Question: In a nutshell, I want to be able to use htaccess so that I can execute various rewritte commands. I am using AWS elasticbeanstalk, and below is my dilemna when trying to get htaccess to work.
My instance have failed to be uploaded, and have received a red alert has shown in the image below:

Essentially I have overwrite all using .ebextensions to allow htaccess to work with the following code:
'''
files:
"/etc/httpd/conf.d/enable_mod_rewrite.conf":
mode: "644"
owner: root
group: root
content: |
AllowOverride All
'''
but that's not whats causing problem. what runs problem is this:
'''
RewriteEngine On
'''
located in htaccess. almost like it cant accept rewritenegine being turned on.
Update:
In /var/log/eb-activity.log:
'''
Command CMD-TailLogs succeeded.
[2015-07-10T10:25:09.784Z] INFO [25589] - [CMD-TailLogs] : Starting activity...
[2015-07-10T10:25:10.206Z] INFO [25589] - [CMD-TailLogs/AddonsBefore] : Starting activity...
[2015-07-10T10:25:10.207Z] INFO [25589] - [CMD-TailLogs/AddonsBefore] : Completed activity.
[2015-07-10T10:25:10.207Z] INFO [25589] - [CMD-TailLogs/TailLogs] : Starting activity...
[2015-07-10T10:25:10.207Z] INFO [25589] - [CMD-TailLogs/TailLogs/TailLogs] : Starting activity...
'''
In /var/log/eb-commandprocessor.log
'''
[2015-07-10T10:37:19.644Z] DEBUG [25873] : Checking if the command processor should execute...
[2015-07-10T10:37:19.645Z] DEBUG [25873] : Checking whether the command is applicable to instance (i-80bbbd77)..
[2015-07-10T10:37:19.645Z] INFO [25873] : Command is applicable to this instance (i-80bbbd77)..
[2015-07-10T10:37:19.645Z] DEBUG [25873] : Checking if the received command stage is valid..
[2015-07-10T10:37:19.645Z] INFO [25873] : No stage_num in command. Valid stage..
[2015-07-10T10:37:19.645Z] INFO [25873] : Command processor should execute command.
[2015-07-10T10:37:19.645Z] DEBUG [25873] : Storing current stage..
[2015-07-10T10:37:19.645Z] DEBUG [25873] : Stage_num does not exist. Not saving null stage. Returning..
[2015-07-10T10:37:19.646Z] INFO [25873] : Executing command: CMD-TailLogs...
[2015-07-10T10:37:19.646Z] DEBUG [25873] : Reading config file: /etc/elasticbeanstalk/.aws-eb-stack.properties
[2015-07-10T10:37:19.647Z] DEBUG [25873] : Refreshing metadata..
[2015-07-10T10:37:20.061Z] DEBUG [25873] : Refreshed environment metadata.
[2015-07-10T10:37:20.061Z] DEBUG [25873] : Retrieving metadata for key: AWS::ElasticBeanstalk::Ext||_ContainerConfigFileContent||commands..
[2015-07-10T10:37:20.062Z] DEBUG [25873] : Retrieving metadata for key: AWS::ElasticBeanstalk::Ext||_API||_Commands..
[2015-07-10T10:37:20.064Z] INFO [25873] : Found enabled addons: ["logpublish"].
[2015-07-10T10:37:20.066Z] INFO [25873] : Updating Command definition of addon logpublish.
[2015-07-10T10:37:20.066Z] DEBUG [25873] : Loaded definition of Command CMD-TailLogs.
[2015-07-10T10:37:20.066Z] INFO [25873] : Executing command CMD-TailLogs activities...
[2015-07-10T10:37:20.066Z] DEBUG [25873] : Setting environment variables..
[2015-07-10T10:37:20.066Z] INFO [25873] : Running AddonsBefore for command CMD-TailLogs...
[2015-07-10T10:37:20.067Z] DEBUG [25873] : Running stages of Command CMD-TailLogs from stage 0 to stage 0...
[2015-07-10T10:37:20.067Z] INFO [25873] : Running stage 0 of command CMD-TailLogs...
[2015-07-10T10:37:20.067Z] DEBUG [25873] : Loaded 1 actions for stage 0.
[2015-07-10T10:37:20.067Z] INFO [25873] : Running 1 of 1 actions: TailLogs...
'''
update3 the content of my .htaccess file
'''
RewriteEngine On
RewriteCond %{THE_REQUEST} /searchPage.php\?crs_category=([^\s]+) [NC]
RewriteRule ^ category/%1? [NC,R,L]
RewriteCond %{REQUEST_FILENAME} !-f
RewriteCond %{REQUEST_FILENAME} !-d
RewriteRule ^category/([^/]+)/?$ searchPage.php?crs_category=$1 [QSA,L,NC]
'''
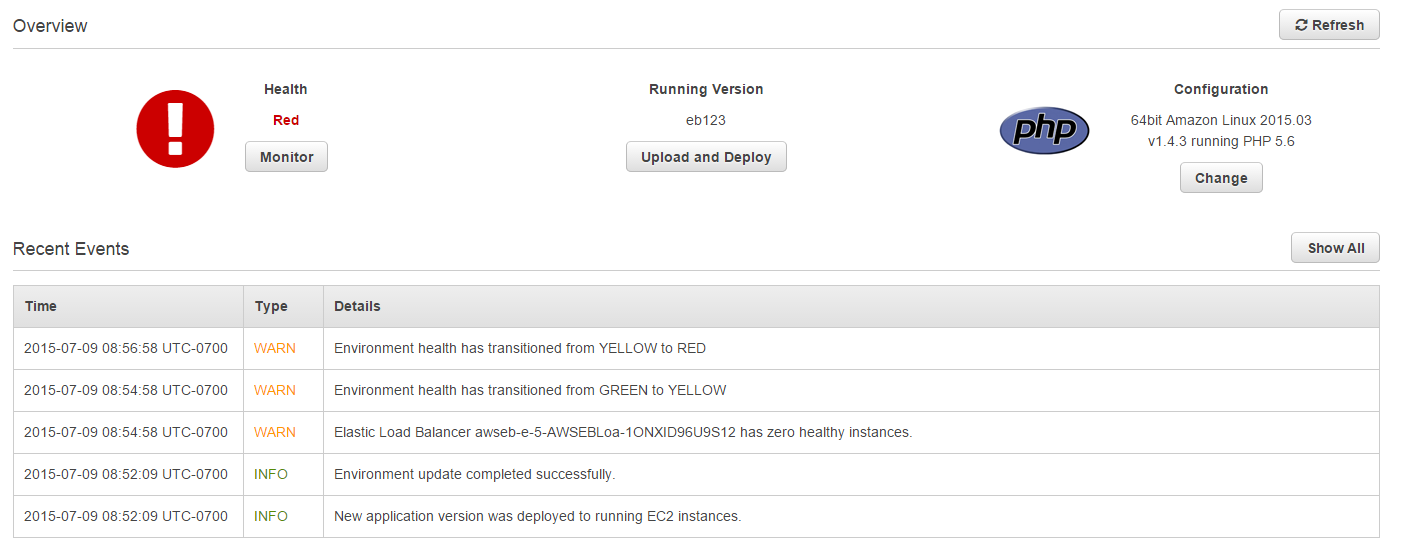
Answer: > 'AllowOverride' is valid only in '<Directory>' sections specified
without regular expressions, not in '<Location>', '<DirectoryMatch>'
or '<Files>' sections.Source: <URL>
You put the 'AllowOverride' in '/etc/httpd/conf.d/enable_mod_rewrite.conf'. It might cause the Apache failed to start.
I've just tried using default Elastic Beanstalk Sample PHP configuration (see <URL>. I also add two new files into sample PHP app:
'phpinfo.php'
'''
<?php
phpinfo();
'''
'.htaccess'
'''
RewriteEngine on
RewriteRule ^/?info.html$ phpinfo.php [L]
'''
The result is:

By default, Elastic Beanstalk PHP environment already enable the 'mod_rewrite' and 'AllowOverride All' to the PHP app directory.
I've also tried to add your '.ebextensions' script (add).
> '''
files: "/etc/httpd/conf.d/enable_mod_rewrite.conf":
mode: "644"
owner: root
group: root
content: |
AllowOverride All
'''
After it was deployed, the Apache server failed to start and I could not access the web. This was caused by wrong config. The error was that I've ever said in top of my answer.
The solution might be by removing your 'enable_mod_rewrite.conf' and use the default environment.
I tried to use a simple 'searchPage.php' and your '.htaccess', but with a bit modified, you had an extra space between '^' and 'category' in 2nd line.
'.htaccess'
'''
RewriteEngine On
RewriteCond %{THE_REQUEST} searchPage.php\?crs_category=([^\s]+) [NC]
RewriteRule ^category/$1? [NC,R,L]
RewriteCond %{REQUEST_FILENAME} !-f
RewriteCond %{REQUEST_FILENAME} !-d
RewriteRule ^category/([^/]+)/?$ searchPage.php?crs_category=$1 [QSA,L,NC]
'''
'searchPage.php'
'''
<?php
header('Content-Type: text/plain');
print_r($_SERVER);
print_r($_REQUEST);
'''
I tried to do a curl:
'''
$ curl -v 'http://default-environment-zjqxqumicq.elasticbeanstalk.com/searchPage.php?crs_category=test'
* Hostname was NOT found in DNS cache
* Trying 54.173.237.116...
* Connected to default-environment-zjqxqumicq.elasticbeanstalk.com (54.173.237.116) port 80 (#0)
> GET /searchPage.php?crs_category=test HTTP/1.1
> User-Agent: curl/7.35.0
> Host: default-environment-zjqxqumicq.elasticbeanstalk.com
> Accept: */*
>
< HTTP/1.1 200 OK
< Content-Type: text/plain;charset=UTF-8
< Date: Tue, 21 Jul 2015 13:27:56 GMT
* Server Apache is not blacklisted
< Server: Apache
< Content-Length: 1490
< Connection: keep-alive
<
Array
(
[PHP_MEMORY_LIMIT] => 256M
[PHP_MAX_EXECUTION_TIME] => 60
[PHP_DISPLAY_ERRORS] => Off
[PHP_COMPOSER_OPTIONS] =>
[PHP_ALLOW_URL_FOPEN] => On
[PHP_ZLIB_OUTPUT_COMPRESSION] => Off
[PHP_DOCUMENT_ROOT] => /
[PHP_DATE_TIMEZONE] => UTC
[HTTP_HOST] => default-environment-zjqxqumicq.elasticbeanstalk.com
[HTTP_ACCEPT] => */*
[HTTP_USER_AGENT] => curl/7.35.0
[HTTP_X_FORWARDED_FOR] => 149.129.122.128
[HTTP_X_FORWARDED_PORT] => 80
[HTTP_X_FORWARDED_PROTO] => http
[HTTP_CONNECTION] => keep-alive
[PATH] => /usr/local/sbin:/usr/local/bin:/usr/bin:/usr/sbin:/sbin:/bin
[SERVER_SIGNATURE] =>
[SERVER_SOFTWARE] => Apache
[SERVER_NAME] => default-environment-zjqxqumicq.elasticbeanstalk.com
[SERVER_ADDR] => 172.31.5.238
[SERVER_PORT] => 80
[REMOTE_ADDR] => 172.31.30.235
[DOCUMENT_ROOT] => /var/www/html/
[REQUEST_SCHEME] => http
[CONTEXT_PREFIX] =>
[CONTEXT_DOCUMENT_ROOT] => /var/www/html/
[SERVER_ADMIN] => root@localhost
[SCRIPT_FILENAME] => /var/www/html/searchPage.php
[REMOTE_PORT] => 24890
[GATEWAY_INTERFACE] => CGI/1.1
[SERVER_PROTOCOL] => HTTP/1.1
[REQUEST_METHOD] => GET
[QUERY_STRING] => crs_category=test
[REQUEST_URI] => /searchPage.php?crs_category=test
[SCRIPT_NAME] => /searchPage.php
[PHP_SELF] => /searchPage.php
[REQUEST_TIME_FLOAT] => <PHONE>.635
[REQUEST_TIME] => <PHONE>
)
Array
(
[crs_category] => test
)
* Connection #0 to host default-environment-zjqxqumicq.elasticbeanstalk.com left intact
'''
and
'''
$ curl -v 'http://default-environment-zjqxqumicq.elasticbeanstalk.com/category/test'
* Hostname was NOT found in DNS cache
* Trying 52.5.119.104...
* Connected to default-environment-zjqxqumicq.elasticbeanstalk.com (52.5.119.104) port 80 (#0)
> GET /category/test HTTP/1.1
> User-Agent: curl/7.35.0
> Host: default-environment-zjqxqumicq.elasticbeanstalk.com
> Accept: */*
>
< HTTP/1.1 200 OK
< Content-Type: text/plain;charset=UTF-8
< Date: Tue, 21 Jul 2015 13:30:13 GMT
* Server Apache is not blacklisted
< Server: Apache
< Content-Length: 1918
< Connection: keep-alive
<
Array
(
[REDIRECT_PHP_MEMORY_LIMIT] => 256M
[REDIRECT_PHP_MAX_EXECUTION_TIME] => 60
[REDIRECT_PHP_DISPLAY_ERRORS] => Off
[REDIRECT_PHP_COMPOSER_OPTIONS] =>
[REDIRECT_PHP_ALLOW_URL_FOPEN] => On
[REDIRECT_PHP_ZLIB_OUTPUT_COMPRESSION] => Off
[REDIRECT_PHP_DOCUMENT_ROOT] => /
[REDIRECT_PHP_DATE_TIMEZONE] => UTC
[REDIRECT_STATUS] => 200
[PHP_MEMORY_LIMIT] => 256M
[PHP_MAX_EXECUTION_TIME] => 60
[PHP_DISPLAY_ERRORS] => Off
[PHP_COMPOSER_OPTIONS] =>
[PHP_ALLOW_URL_FOPEN] => On
[PHP_ZLIB_OUTPUT_COMPRESSION] => Off
[PHP_DOCUMENT_ROOT] => /
[PHP_DATE_TIMEZONE] => UTC
[HTTP_HOST] => default-environment-zjqxqumicq.elasticbeanstalk.com
[HTTP_ACCEPT] => */*
[HTTP_USER_AGENT] => curl/7.35.0
[HTTP_X_FORWARDED_FOR] => 149.129.122.128
[HTTP_X_FORWARDED_PORT] => 80
[HTTP_X_FORWARDED_PROTO] => http
[HTTP_CONNECTION] => keep-alive
[PATH] => /usr/local/sbin:/usr/local/bin:/usr/bin:/usr/sbin:/sbin:/bin
[SERVER_SIGNATURE] =>
[SERVER_SOFTWARE] => Apache
[SERVER_NAME] => default-environment-zjqxqumicq.elasticbeanstalk.com
[SERVER_ADDR] => 172.31.5.238
[SERVER_PORT] => 80
[REMOTE_ADDR] => 172.31.11.66
[DOCUMENT_ROOT] => /var/www/html/
[REQUEST_SCHEME] => http
[CONTEXT_PREFIX] =>
[CONTEXT_DOCUMENT_ROOT] => /var/www/html/
[SERVER_ADMIN] => root@localhost
[SCRIPT_FILENAME] => /var/www/html/searchPage.php
[REMOTE_PORT] => 16148
[REDIRECT_QUERY_STRING] => crs_category=test
[REDIRECT_URL] => /category/test
[GATEWAY_INTERFACE] => CGI/1.1
[SERVER_PROTOCOL] => HTTP/1.1
[REQUEST_METHOD] => GET
[QUERY_STRING] => crs_category=test
[REQUEST_URI] => /category/test
[SCRIPT_NAME] => /searchPage.php
[PHP_SELF] => /searchPage.php
[REQUEST_TIME_FLOAT] => <PHONE>.02
[REQUEST_TIME] => <PHONE>
)
Array
(
[crs_category] => test
)
* Connection #0 to host default-environment-zjqxqumicq.elasticbeanstalk.com left intact
'''
It's worked.